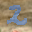
Label: 2